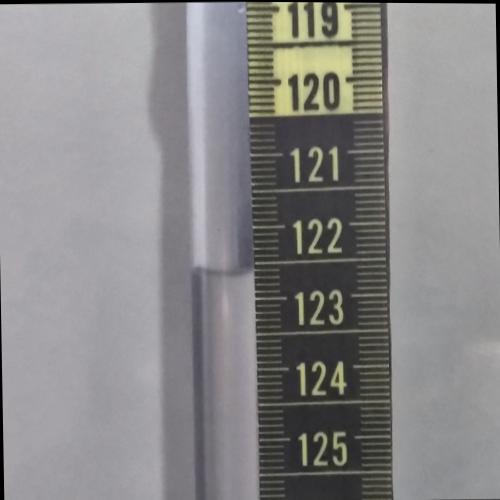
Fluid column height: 122.6 cm